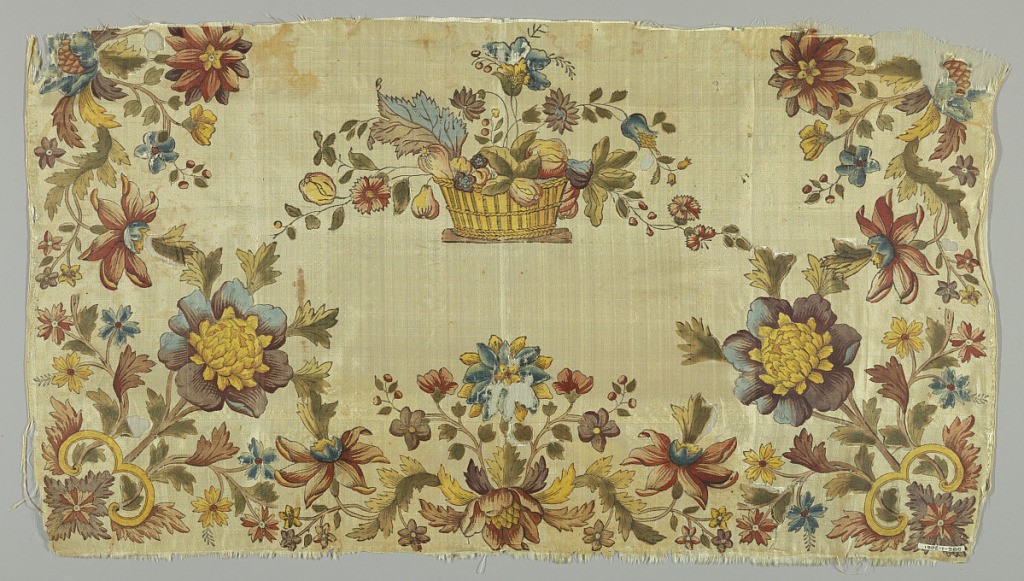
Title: Panel
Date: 18th century
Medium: silk Technique: printed and painted on twill weave
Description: Polychrome floral border on three sides and a basket of flowers in the center.